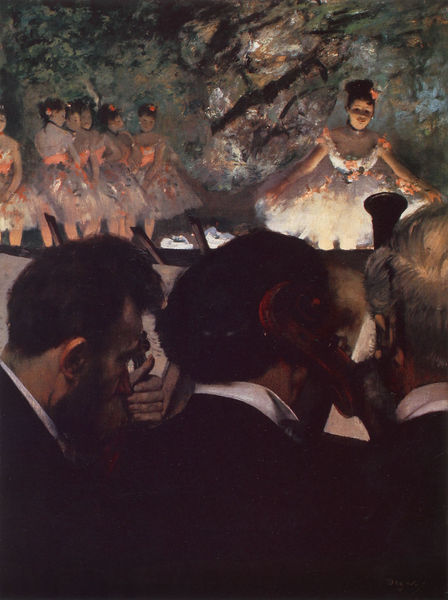
Titel: Musiciens à l’orchestre
Künstler: Edgar Degas
Institution: Frankfurt, Städelsches Kunstinstitut (SG 237)
Schlagwörter: bäume, frauen, kleider, licht, rücken, blüten, anzug, aufführung, musik, musiker, orchester, tänzerin, tänzerinnen, ballett, cello, tüll, verbeugung, verspielt